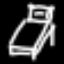
Label: bed